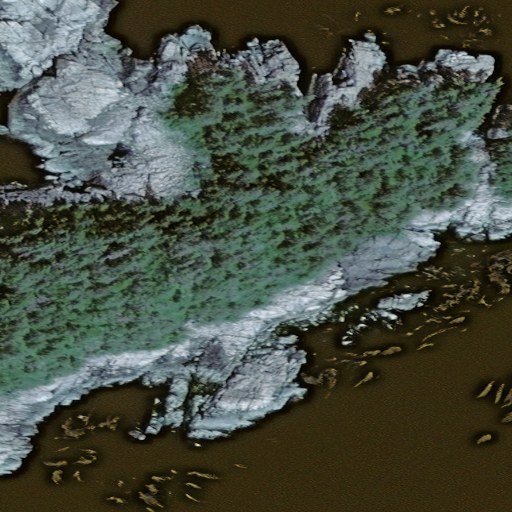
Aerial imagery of island in Alaska named Little Biorka Island containing only unknown